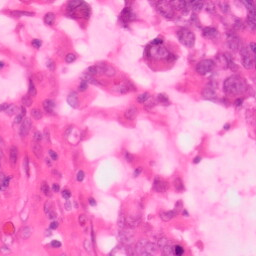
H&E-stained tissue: Colon